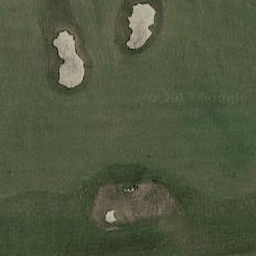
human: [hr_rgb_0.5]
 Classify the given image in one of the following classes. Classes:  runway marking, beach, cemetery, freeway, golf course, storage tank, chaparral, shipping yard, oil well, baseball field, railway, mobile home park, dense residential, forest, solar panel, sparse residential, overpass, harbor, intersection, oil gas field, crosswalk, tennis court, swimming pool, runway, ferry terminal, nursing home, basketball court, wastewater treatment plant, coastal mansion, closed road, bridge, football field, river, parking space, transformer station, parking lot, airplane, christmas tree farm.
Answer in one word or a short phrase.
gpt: golf course